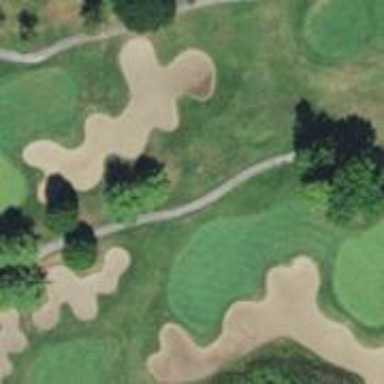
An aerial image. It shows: Sand bunker on golf course.